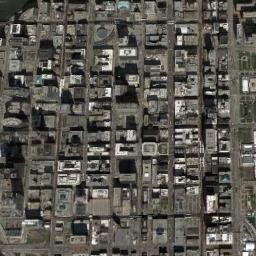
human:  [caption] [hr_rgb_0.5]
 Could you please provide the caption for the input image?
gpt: The commercial area is consist of many buildings .

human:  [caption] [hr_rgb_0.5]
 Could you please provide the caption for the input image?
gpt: The tall building in the middle of the picture is a rectangle .

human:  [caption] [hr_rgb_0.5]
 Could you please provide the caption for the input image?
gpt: A dense commercial area with lots of buildings arranged neatly and some roads go through the commercial area .

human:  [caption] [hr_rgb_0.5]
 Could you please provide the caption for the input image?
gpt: There are many densely arranged buildings and several roads and many trees in a business district .

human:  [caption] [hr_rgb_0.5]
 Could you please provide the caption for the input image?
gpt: There are dozens of buildings arranged neatly on a commercial area .